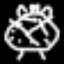
Label: clock